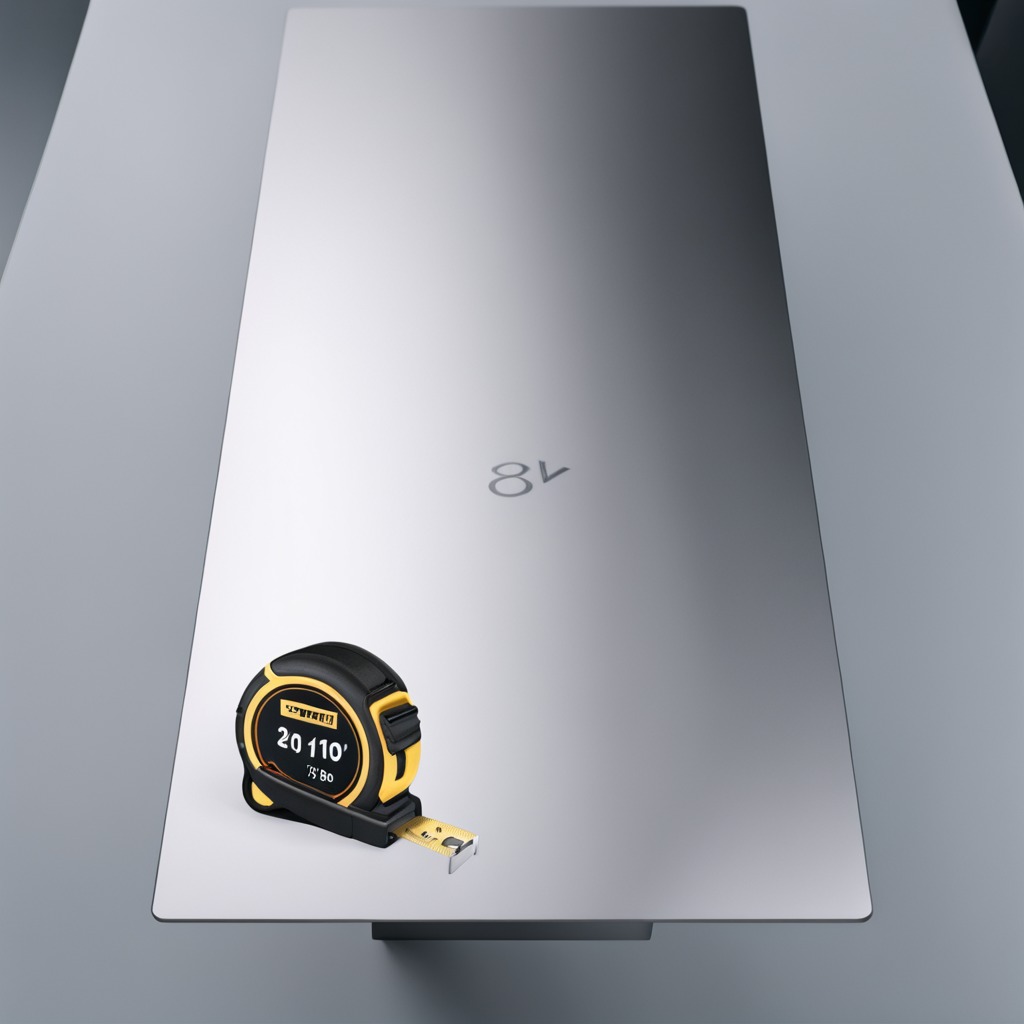
A measuring tape is lying on the stainless steel table in a high-end prototyping lab.